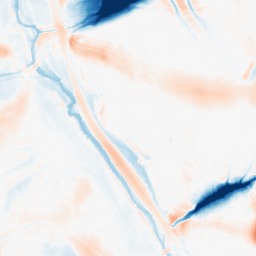
Category: morphological
Decomposition family: morphological_ellipse
Decomposition parameters: operation: average
width: 50
height: 50
Upsampling method: fft_zeropad
Upsampling parameters: scale: 4
Upsampling scale: 4